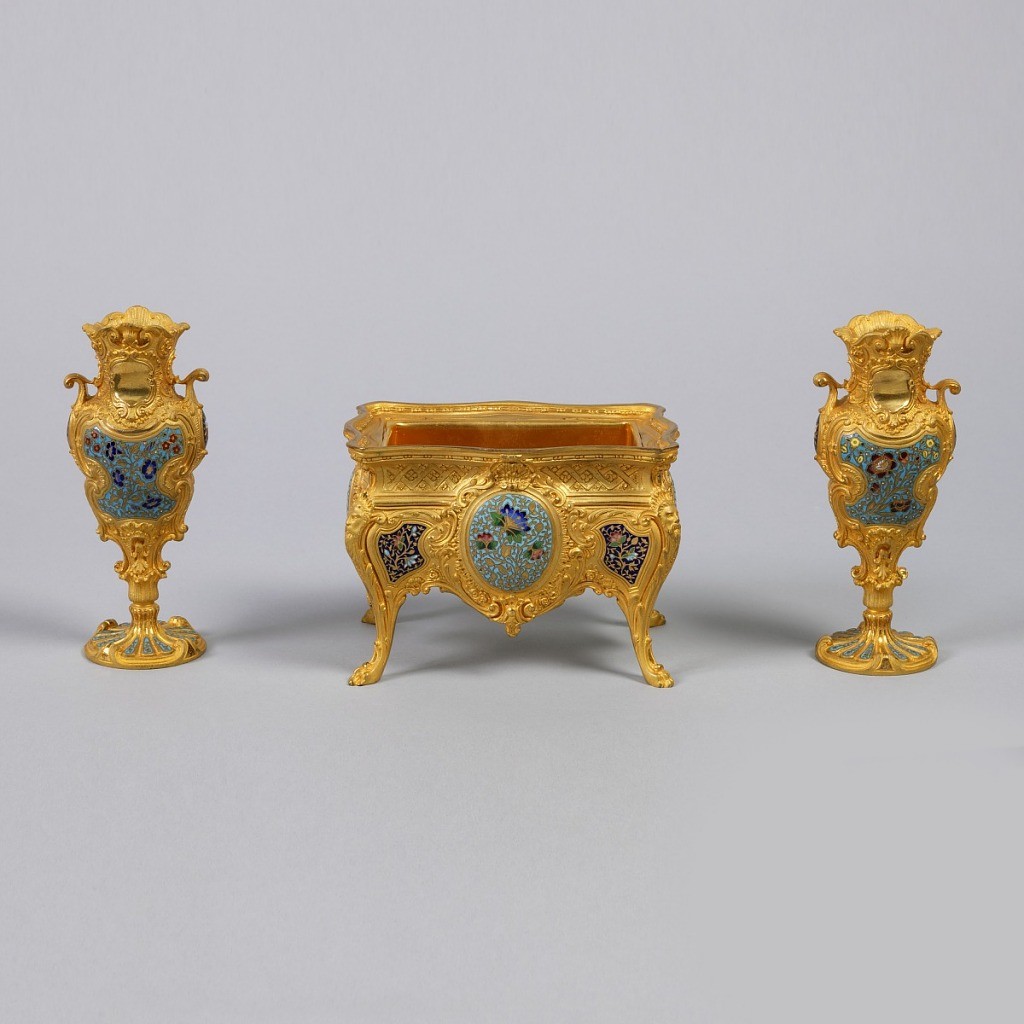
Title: Garniture of jardinière and urns
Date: ca. 1860
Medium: Enamel, gilt bronze
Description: Garniture in leather case, two vases and a cachepot, metal and enamel.